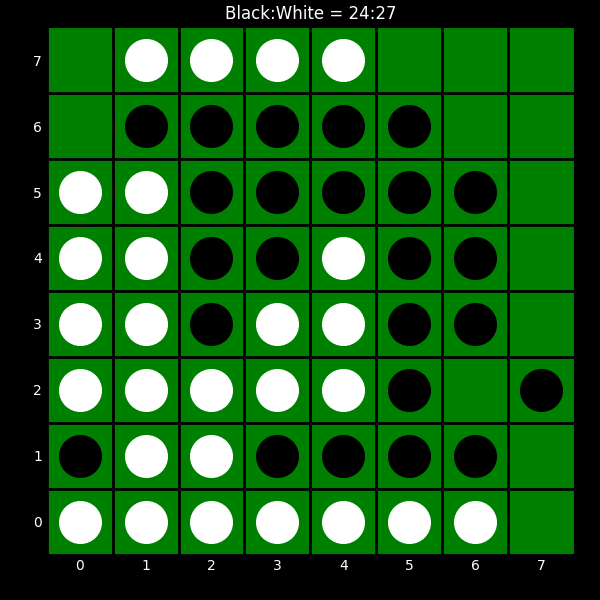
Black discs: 24
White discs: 27